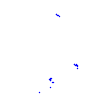
Particle: proton